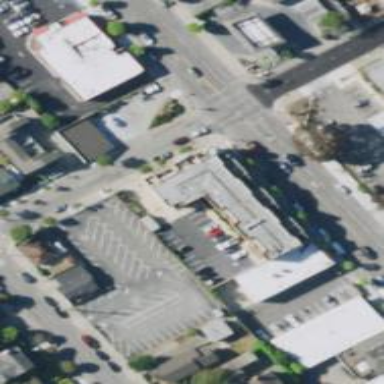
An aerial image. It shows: Retail building.